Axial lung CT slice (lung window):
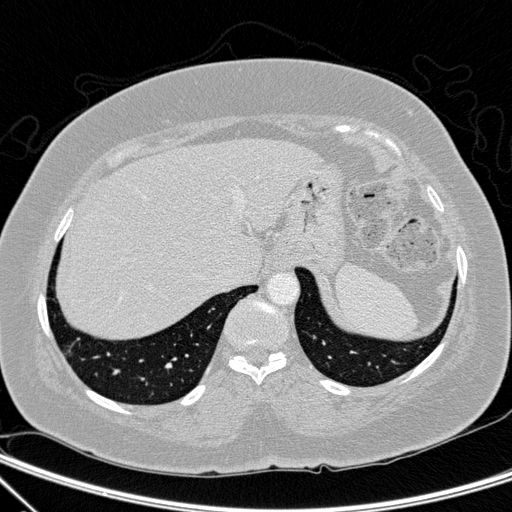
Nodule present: no